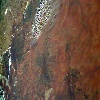
Label: land